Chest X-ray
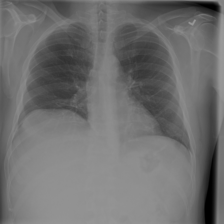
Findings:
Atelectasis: positive
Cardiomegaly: negative
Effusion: negative
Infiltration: negative
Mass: negative
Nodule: negative
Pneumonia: negative
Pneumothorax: negative
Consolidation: negative
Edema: negative
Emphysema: negative
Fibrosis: negative
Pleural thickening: negative
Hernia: negative